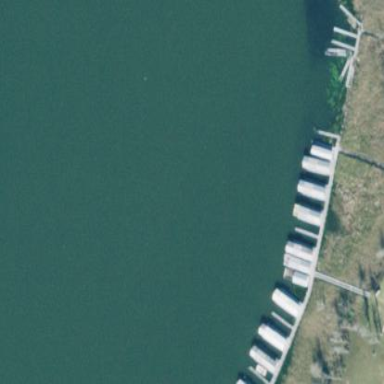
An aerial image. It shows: Boathouse.